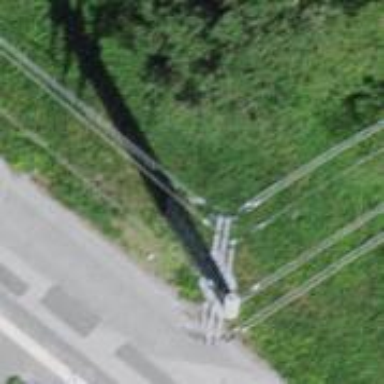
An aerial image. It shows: Power line in the image.